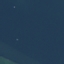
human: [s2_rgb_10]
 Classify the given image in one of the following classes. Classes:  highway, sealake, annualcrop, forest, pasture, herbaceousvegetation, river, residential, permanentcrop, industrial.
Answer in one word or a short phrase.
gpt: SeaLake